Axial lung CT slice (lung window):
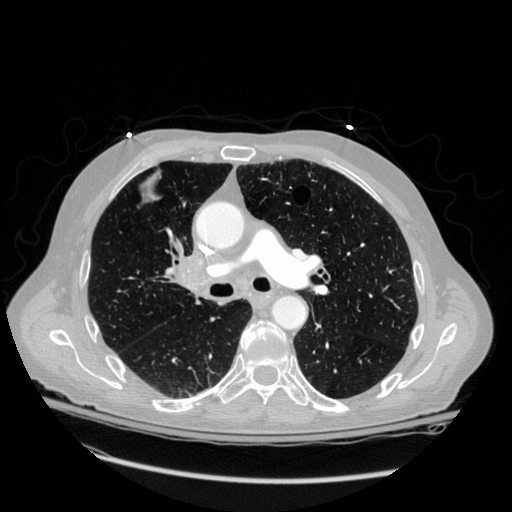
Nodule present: no